Field crop: maize
Growth stage: 2
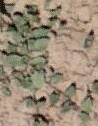
Species: convolvulus